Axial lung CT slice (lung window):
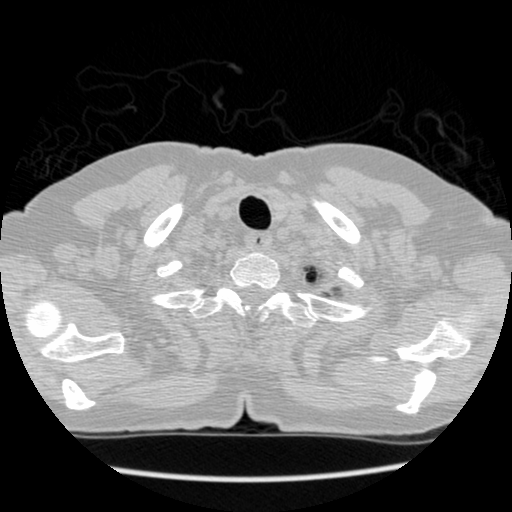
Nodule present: no